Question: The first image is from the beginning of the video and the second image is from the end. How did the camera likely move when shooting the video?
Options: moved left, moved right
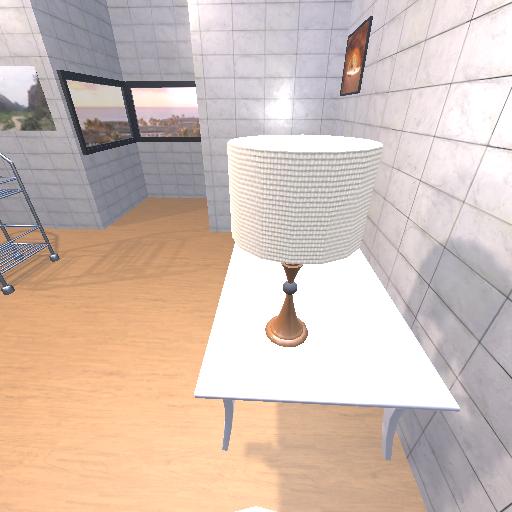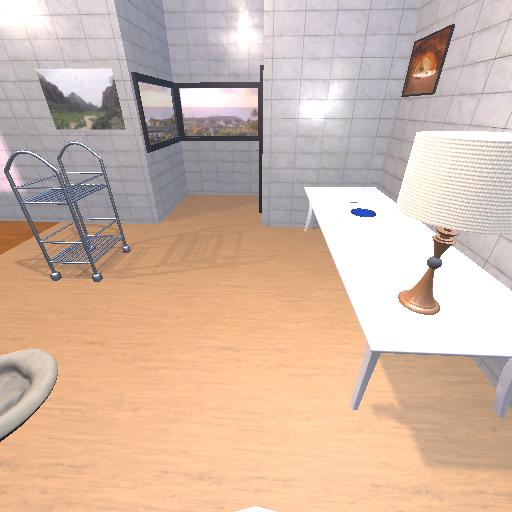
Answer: moved left